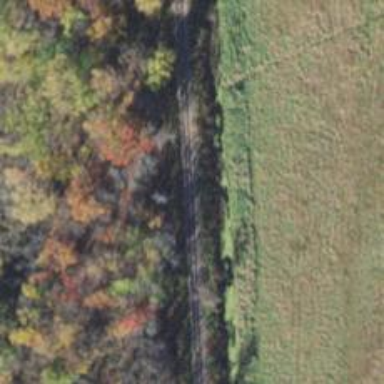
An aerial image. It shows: Railway track.